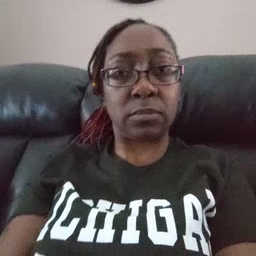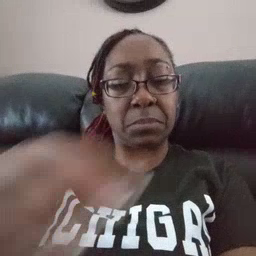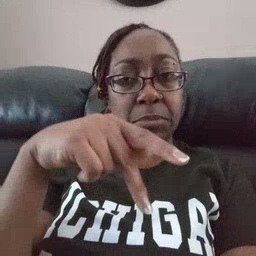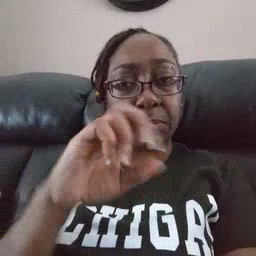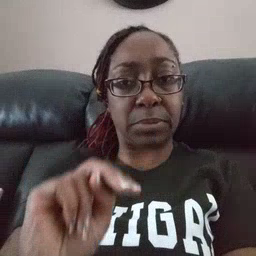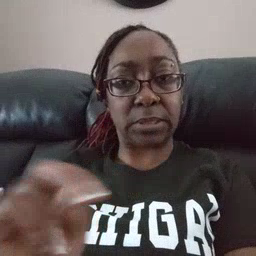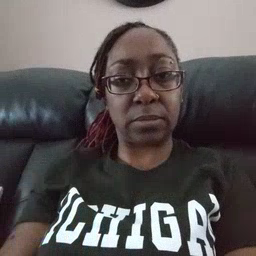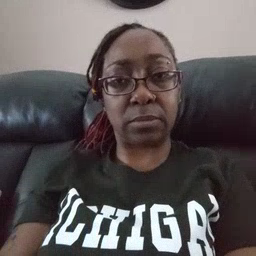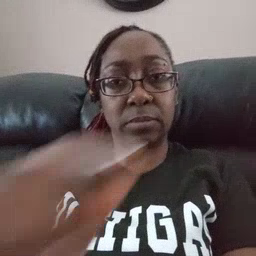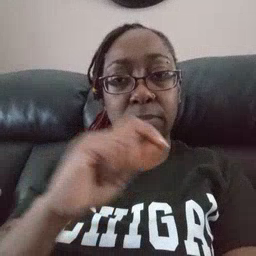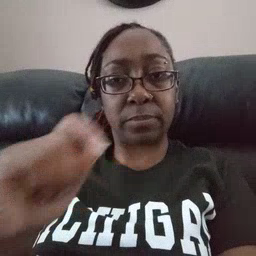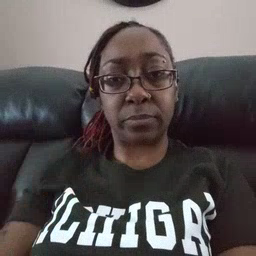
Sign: pen